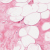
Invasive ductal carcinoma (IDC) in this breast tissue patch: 0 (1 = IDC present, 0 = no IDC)